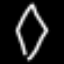
Label: diamond